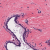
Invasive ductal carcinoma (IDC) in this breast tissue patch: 0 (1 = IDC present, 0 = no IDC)